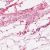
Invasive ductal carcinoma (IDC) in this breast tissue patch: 0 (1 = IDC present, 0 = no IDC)